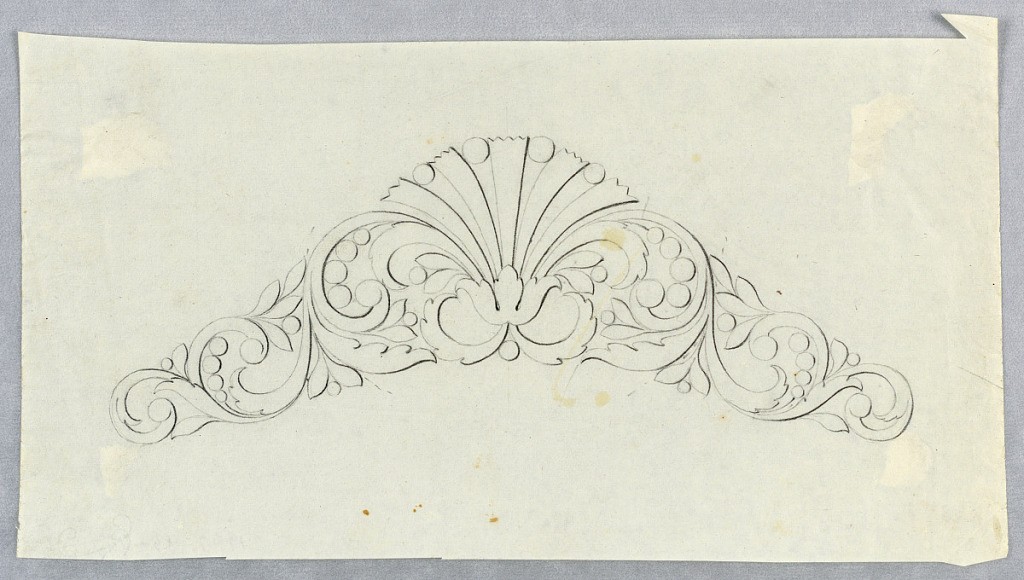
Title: Necklace Designs
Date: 1815–30
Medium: Graphite on paper
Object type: Drawing
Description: Two sketches for necklaces. Top: plants alternate with plant motifs in oblongs. Center left: rough sketch, festoons and pendants. Bottom: pairs of festoons are connected by blossoms.